Field crop: maize
Growth stage: 2
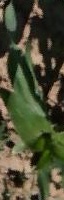
Species: maize